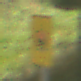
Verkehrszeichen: FahrzeugeMitWassergefaehrdenderLadungOhnePfeilsymbol
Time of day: Midday
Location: Outdoor (RoadRail)
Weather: Clear
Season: NotSpecified
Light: Natural